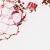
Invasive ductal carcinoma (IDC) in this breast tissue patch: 0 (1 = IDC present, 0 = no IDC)